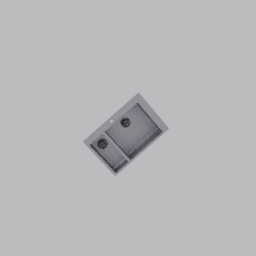
Label: appliances